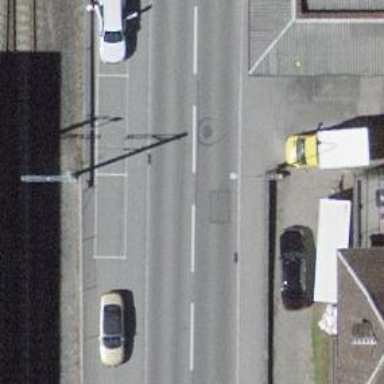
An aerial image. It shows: Bus stop along the road.